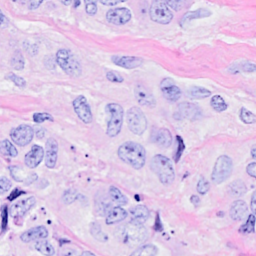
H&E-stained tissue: Breast